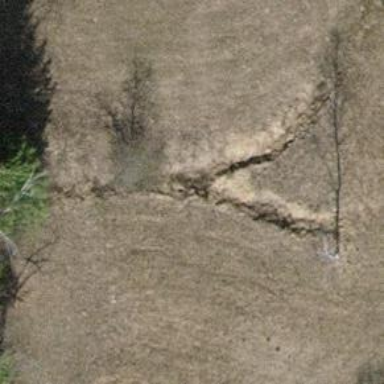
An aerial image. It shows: Ditch in the surroundings.